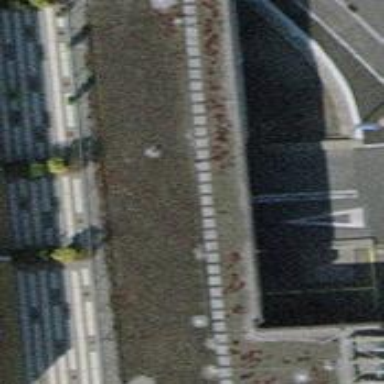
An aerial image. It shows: Parking area.